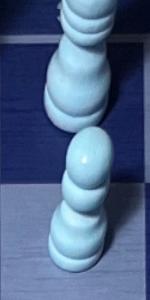
Label: Pawn_White